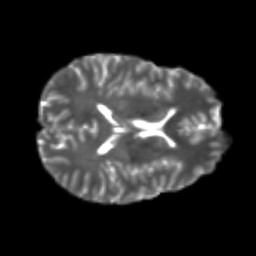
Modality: T2w
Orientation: axial
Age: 26
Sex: male
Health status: healthy
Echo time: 0.074 s